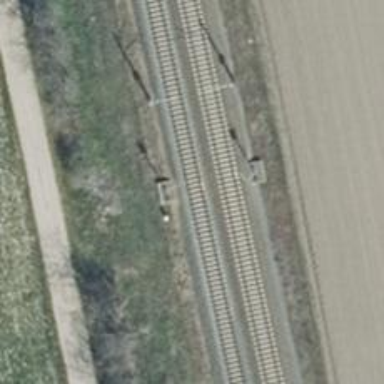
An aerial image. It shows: Signal light at railway crossing.